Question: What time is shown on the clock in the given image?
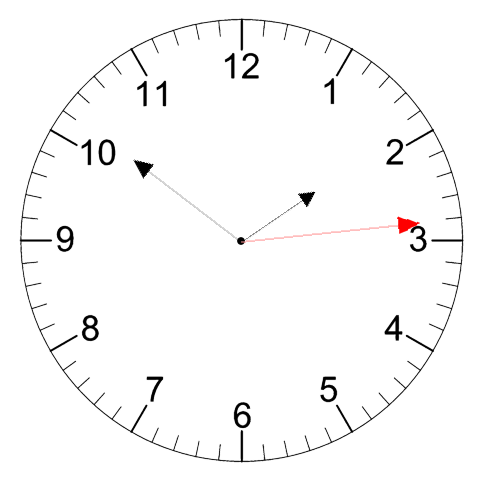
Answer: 01:51:14